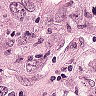
Metastatic tissue present: yes